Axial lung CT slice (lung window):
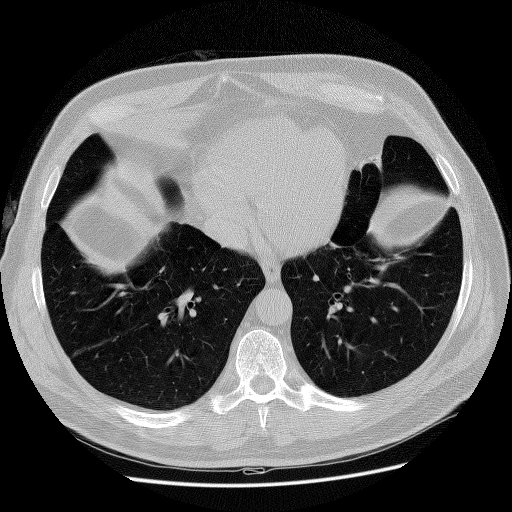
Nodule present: no